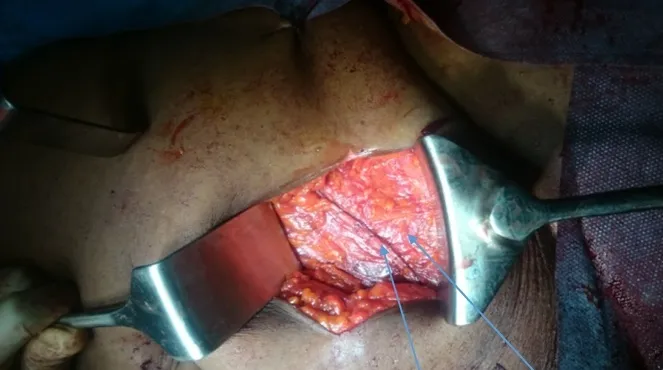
Closure of the external oblique aponeurosis.
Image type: medical_photograph (other_medical_photograph)